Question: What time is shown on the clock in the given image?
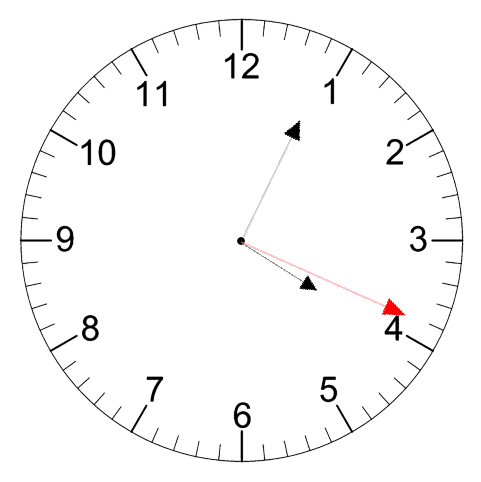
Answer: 04:04:19